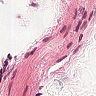
Metastatic tissue present: no